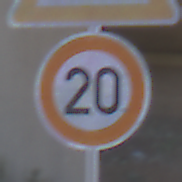
Verkehrszeichen: Geschwindigkeit20
Zusatzzeichen oben: FussgaengerLinks
Umgebung: Roofed, Underpass
Tageszeit: Midday
Wetter: Clear
Licht: Natural
Jahreszeit: NotSpecified
Kontrast: LowContrast